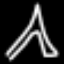
Label: The Eiffel Tower